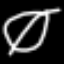
Label: leaf